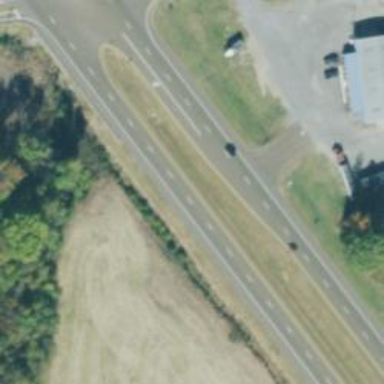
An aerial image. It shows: Dual carriageway expressway with asphalt surface. It is classified as trunk highway.